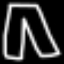
Label: pants